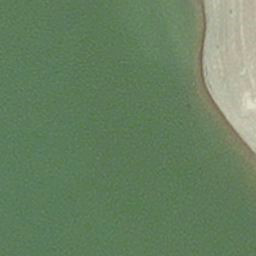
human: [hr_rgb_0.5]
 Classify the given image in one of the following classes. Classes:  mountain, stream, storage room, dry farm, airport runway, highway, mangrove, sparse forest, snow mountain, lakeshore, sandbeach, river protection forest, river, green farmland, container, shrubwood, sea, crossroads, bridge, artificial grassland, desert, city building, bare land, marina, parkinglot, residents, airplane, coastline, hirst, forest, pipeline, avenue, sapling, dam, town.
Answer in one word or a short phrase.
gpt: hirst